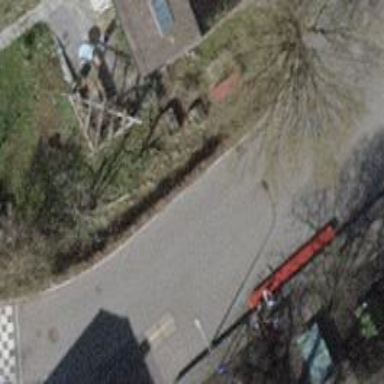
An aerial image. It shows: Red bench.